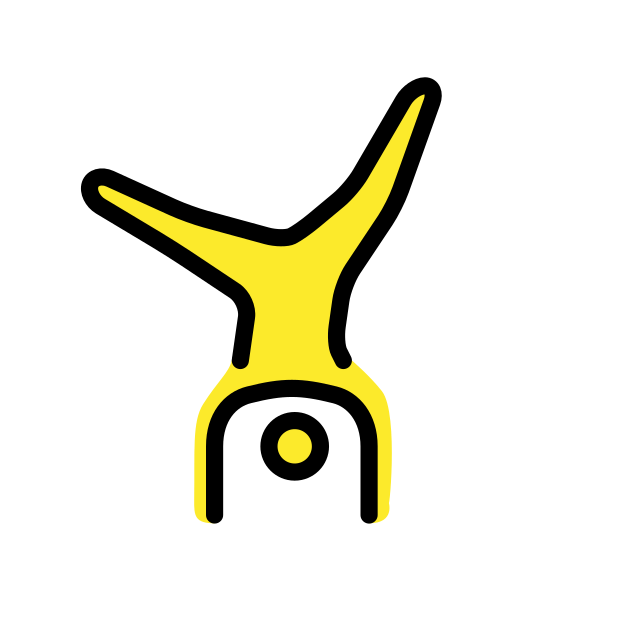
Emoji: 🤸
Name: person doing cartwheel
Unicode: 0x1f938